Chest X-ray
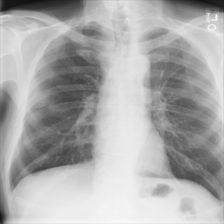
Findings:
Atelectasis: negative
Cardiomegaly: negative
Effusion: negative
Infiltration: negative
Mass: negative
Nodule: negative
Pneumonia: negative
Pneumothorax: negative
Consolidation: negative
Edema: negative
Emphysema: negative
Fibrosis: negative
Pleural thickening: negative
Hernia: negative